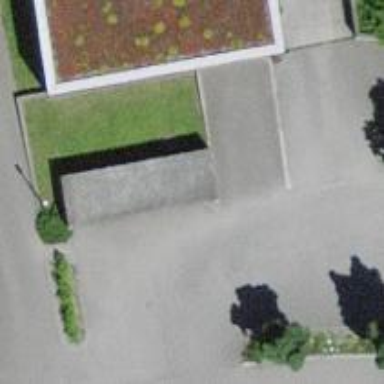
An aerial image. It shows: Bicycle parking area with stands available.